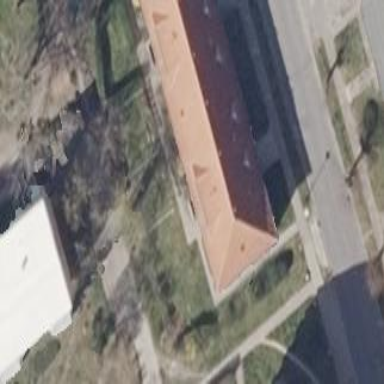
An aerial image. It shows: Residential building.